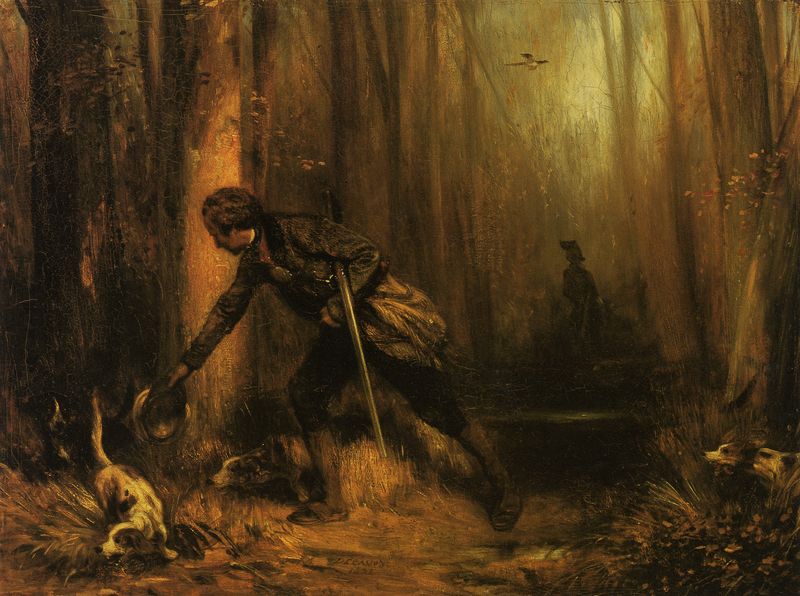
Titel: La piste perdue, Die verlorene Fährte
Künstler: Alexandre Gabriel Decamps
Standort: Amsterdam
Institution: Amsterdams Historisch Museum
Schlagwörter: baum, blätter, dunkel, gemälde, hand, laub, mann, schatten, vogel, baumstämme, bäume, gelb, grün, landschaft, menschen, ocker, bewegung, braun, frau, hell, hut, licht, männer, profil, schwarz, weiss, ölbild, gras, gürtel, hund, hunde, tiere, weg, wiese, beige, malerei, kappe, mütze, kragen, mensch, öl, baumstamm, dämmerung, gräser, halme, nass, natur, stamm, gebüsch, pfad, sonne, sträucher, dunkelheit, gold, haare, personen, blatt, england, gebeugt, wald, fliegen, genre, schwanz, hündchen, düster, ente, stab, dunst, nebel, herbst, stämme, zeigen, grashalme, grass, unscharf, wei, spitzweg, kanone, bücken, suchen, diesig, lichtung, schwert, waffe, lauf, spazierstock, stiefel, schritt, sumpf, tasche, jagd, fuchs, beugen, verschwommen, unterholz, beute, jäger, ausgestreckt, gewehr, jagdhund, romantisch, lanschaft, kund, unkel, dickicht, wams, schnüffeln, tonig, flinte, jagdhunde, jagt, treibjagd, lich, meute, schrotflinte, waldweg, jagen, lenbach, wals, schwerz, jagdszene, wittern, stifel, jadg, fuchsjagd, jagdbild, tire, förster, dämmrig, wad, ölmalerie, jagdtasche, goldlicht, elster, fliegt, schweißhund, gewehrlauf, flint, baumsämme, entenjagd, jadd, lehmbruck, kleiner hund, wildgans, 18. jh, jadghunde, föester